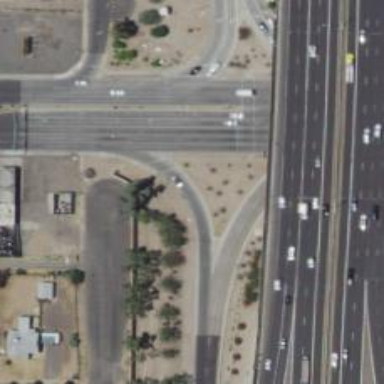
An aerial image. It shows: Solid stop line on the road.